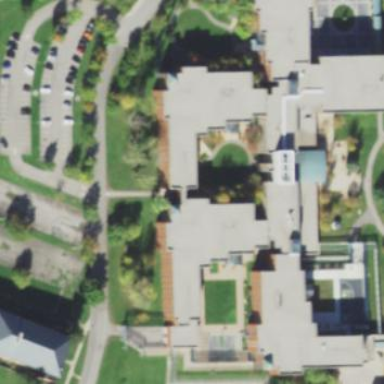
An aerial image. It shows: Hospital building.